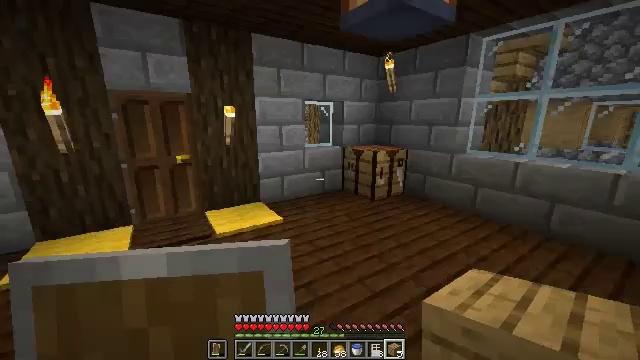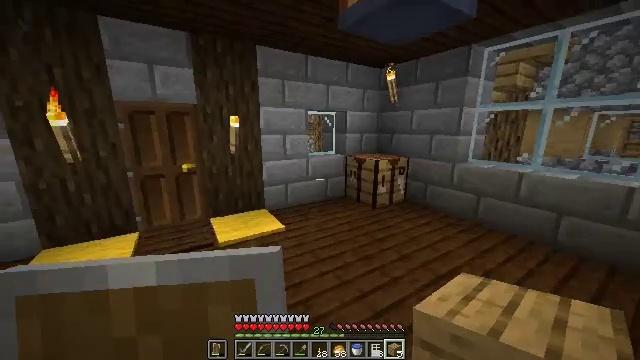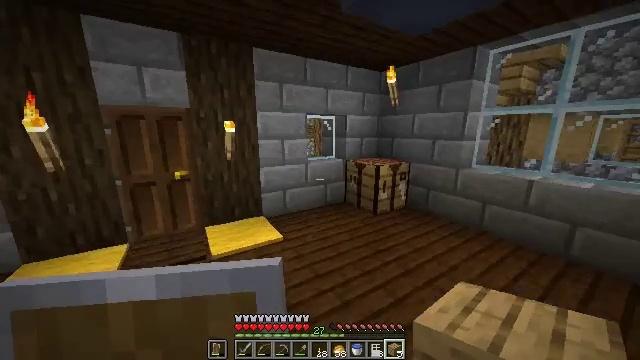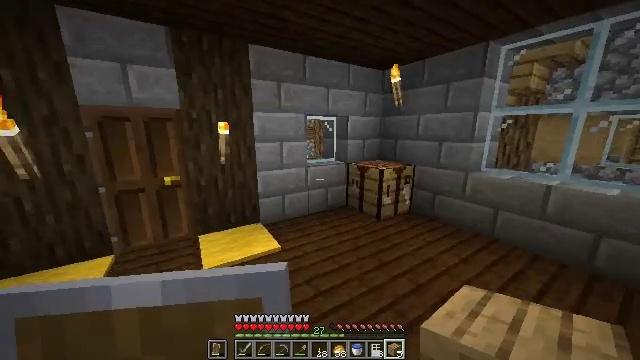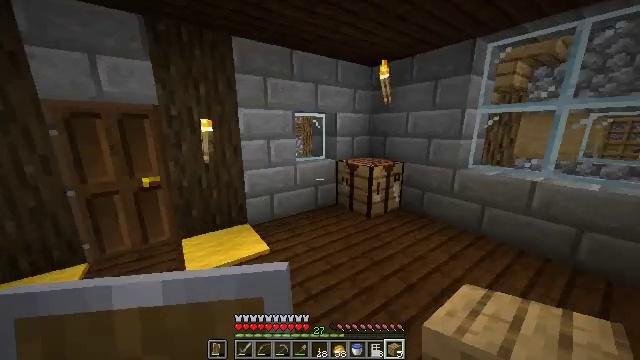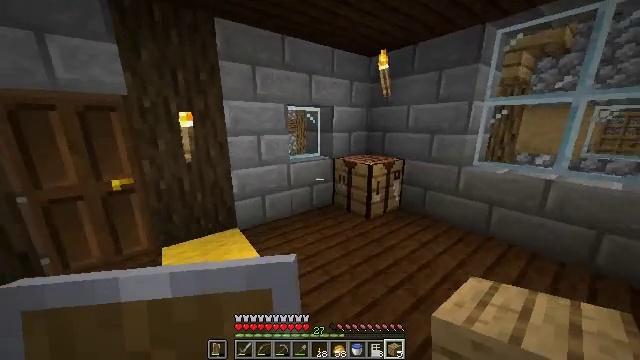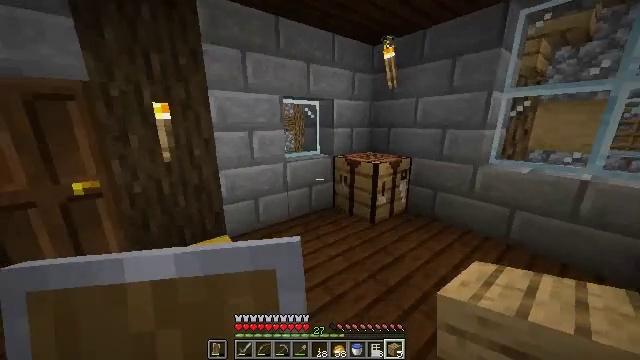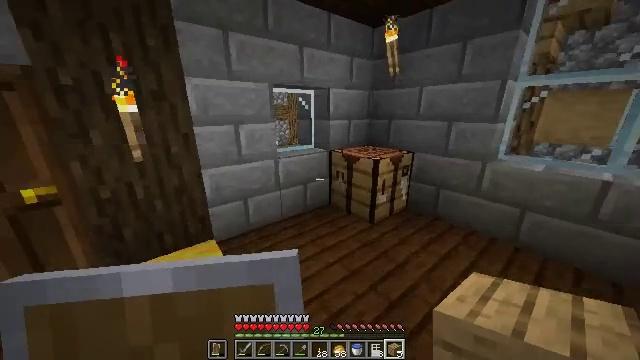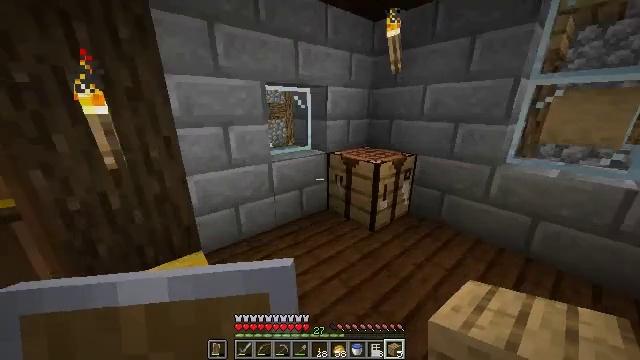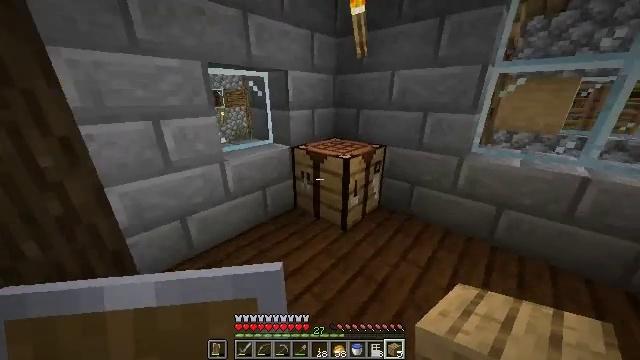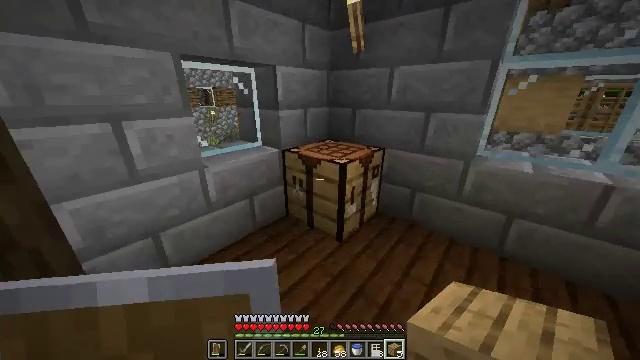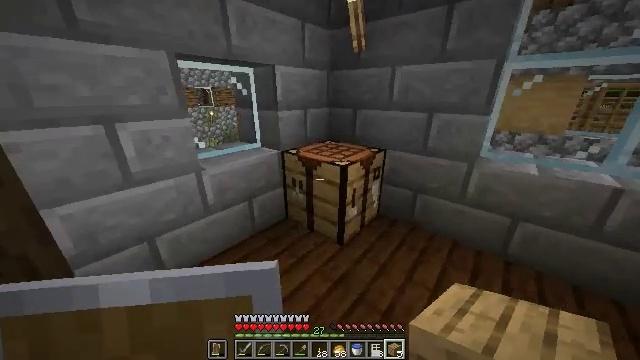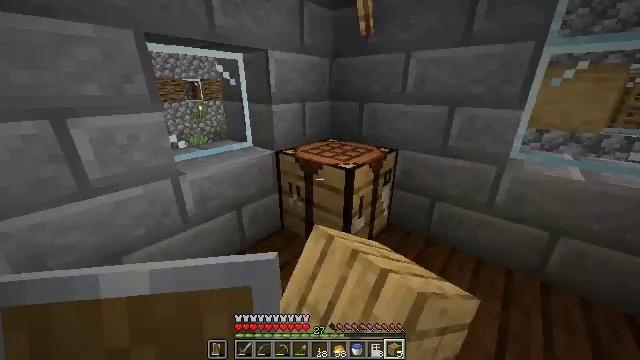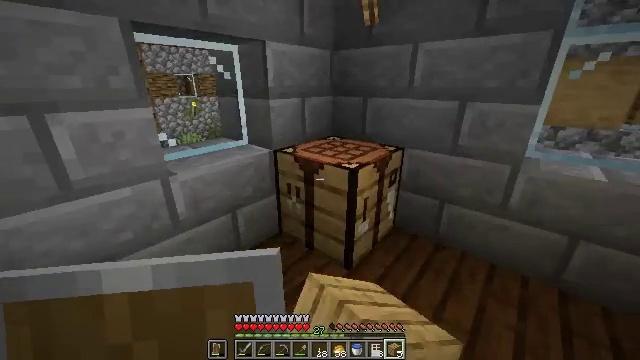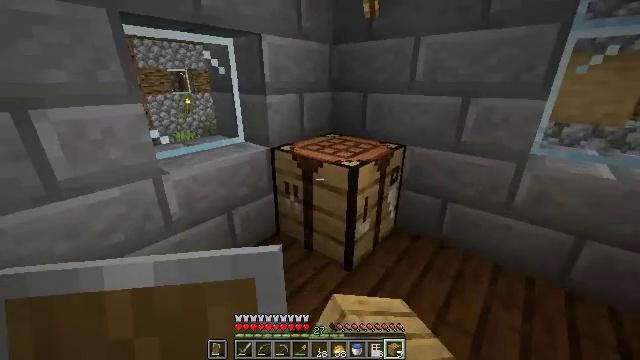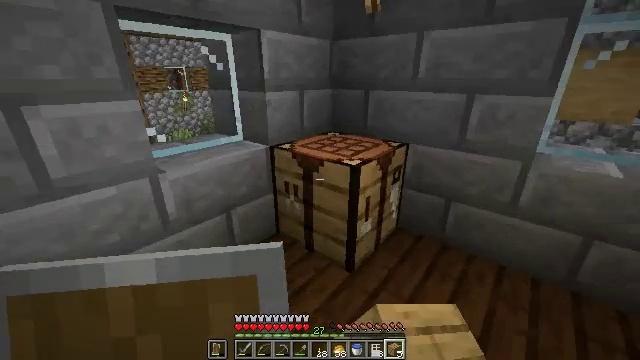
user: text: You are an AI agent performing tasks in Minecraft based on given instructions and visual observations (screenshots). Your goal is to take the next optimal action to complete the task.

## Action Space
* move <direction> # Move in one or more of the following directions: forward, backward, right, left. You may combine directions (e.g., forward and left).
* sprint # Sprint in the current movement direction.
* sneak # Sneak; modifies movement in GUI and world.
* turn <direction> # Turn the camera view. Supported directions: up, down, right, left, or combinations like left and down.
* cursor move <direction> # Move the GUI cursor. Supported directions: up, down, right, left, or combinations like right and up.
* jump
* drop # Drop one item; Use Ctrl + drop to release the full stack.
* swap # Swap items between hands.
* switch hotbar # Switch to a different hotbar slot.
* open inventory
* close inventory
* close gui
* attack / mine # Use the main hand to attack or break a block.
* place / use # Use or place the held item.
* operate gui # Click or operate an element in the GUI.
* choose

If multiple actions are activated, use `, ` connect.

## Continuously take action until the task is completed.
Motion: motion action
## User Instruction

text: Craft a smoker.
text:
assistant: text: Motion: move forward, sprint, turn left and up
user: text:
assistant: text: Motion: move forward
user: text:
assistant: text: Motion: move forward
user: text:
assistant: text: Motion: move forward, turn right
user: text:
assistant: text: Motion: move forward, turn right and down
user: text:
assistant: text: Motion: move forward
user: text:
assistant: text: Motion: move forward, turn right and down
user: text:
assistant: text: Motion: move forward
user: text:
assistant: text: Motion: move forward, turn right and down
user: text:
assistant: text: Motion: move forward, turn right
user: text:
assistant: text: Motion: use / place
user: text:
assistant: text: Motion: use / place
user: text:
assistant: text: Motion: no_op
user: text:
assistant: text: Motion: no_op
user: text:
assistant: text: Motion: no_op
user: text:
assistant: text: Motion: no_op
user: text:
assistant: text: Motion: turn left
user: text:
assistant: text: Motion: turn left
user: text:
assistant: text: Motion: turn left
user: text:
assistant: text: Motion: turn right
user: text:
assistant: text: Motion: turn right
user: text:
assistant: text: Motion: no_op
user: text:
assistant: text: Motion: turn left and down
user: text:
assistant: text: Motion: attack / mine
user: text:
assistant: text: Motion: attack / mine
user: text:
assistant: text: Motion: no_op
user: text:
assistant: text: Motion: no_op
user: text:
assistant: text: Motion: turn right
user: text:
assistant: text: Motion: turn right
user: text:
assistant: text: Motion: turn right and up